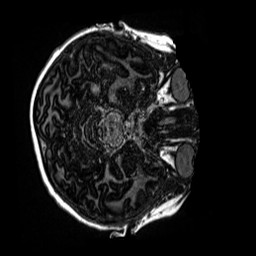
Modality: MP2RAGE
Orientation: axial
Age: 11
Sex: female
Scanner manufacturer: siemens
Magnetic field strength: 3 T
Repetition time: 4 s
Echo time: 0.00299 s